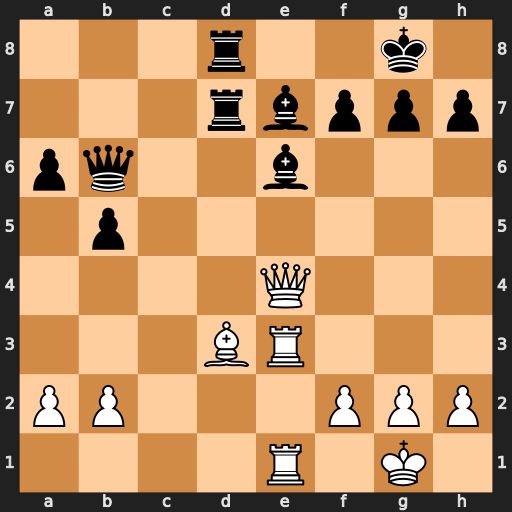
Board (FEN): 3r2k1/3rbppp/pq2b3/1p6/4Q3/3BR3/PP3PPP/4R1K1
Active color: w
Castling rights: -
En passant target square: -
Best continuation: Qxh7+ Kf8 Qh8#